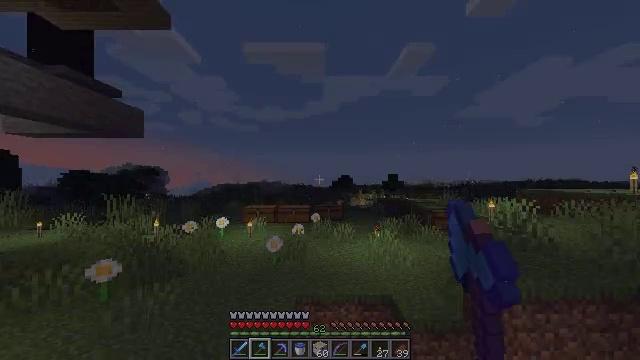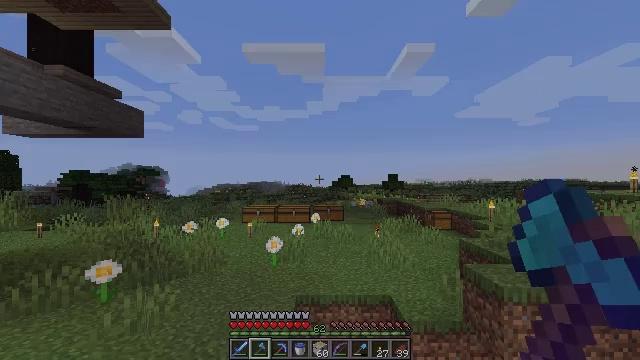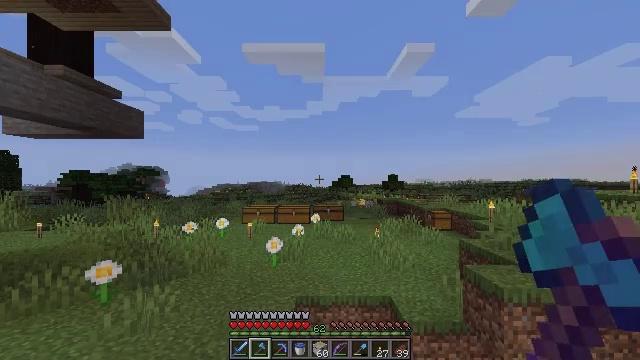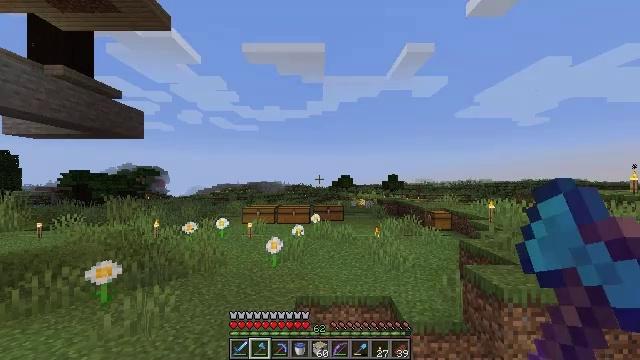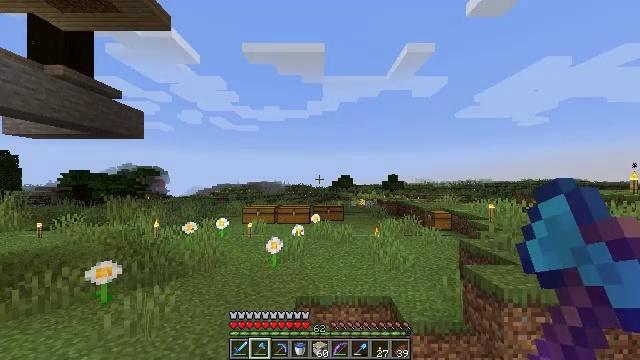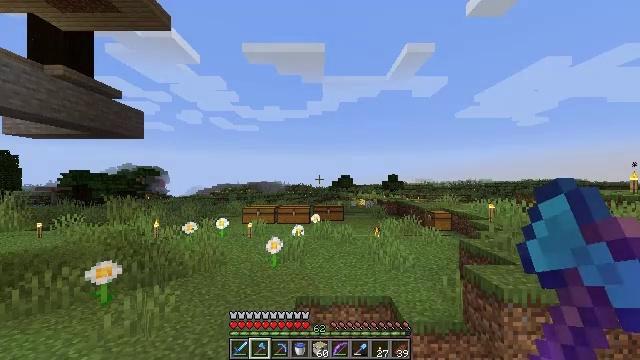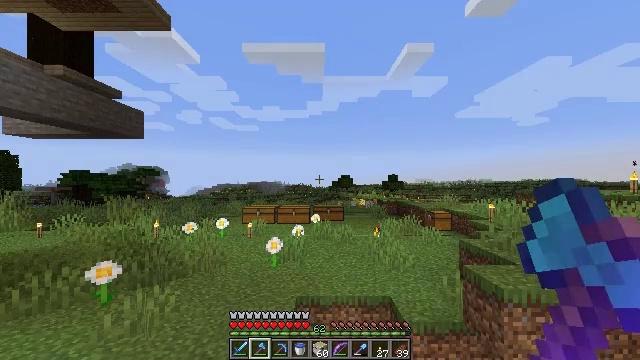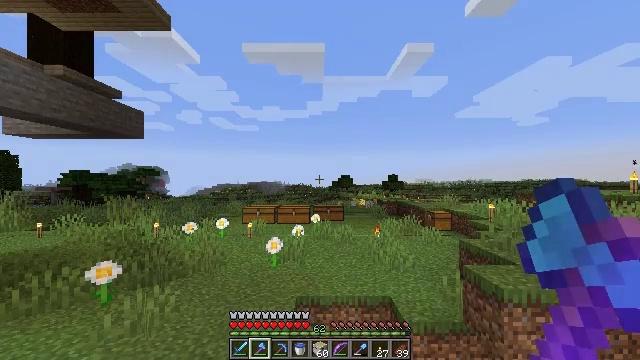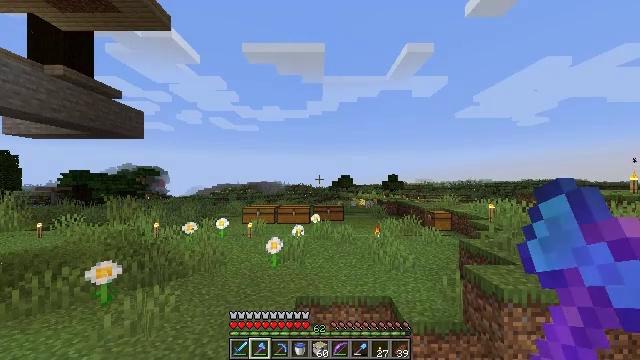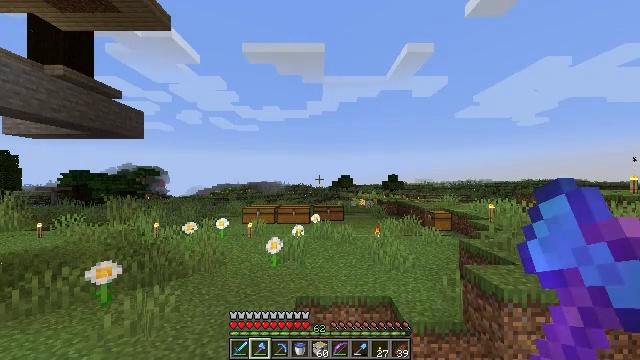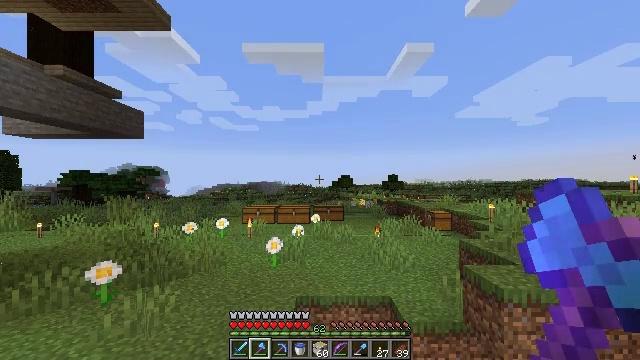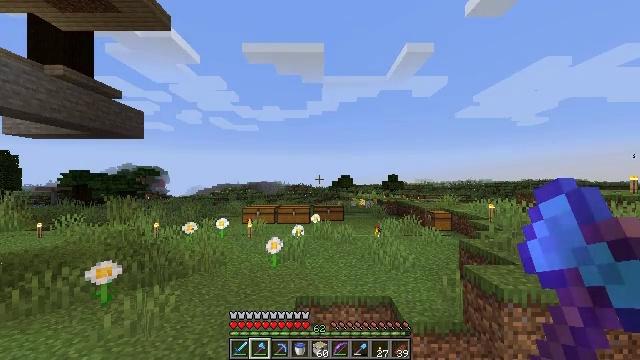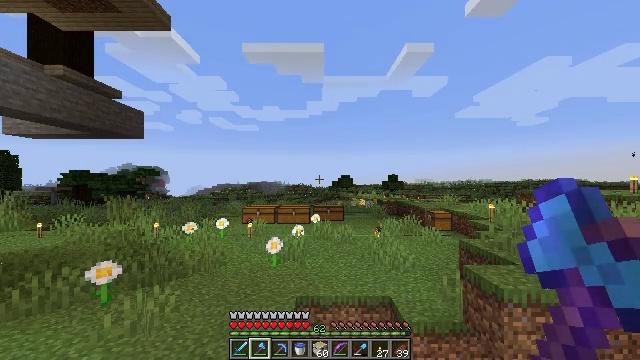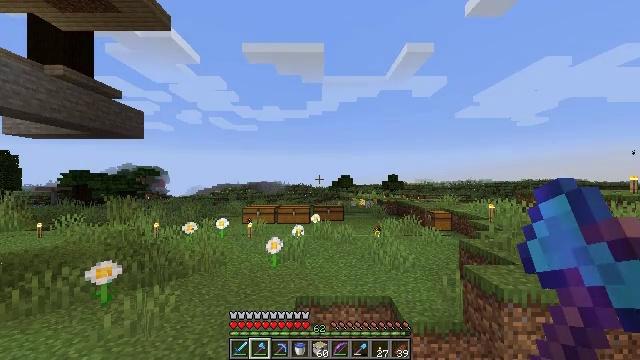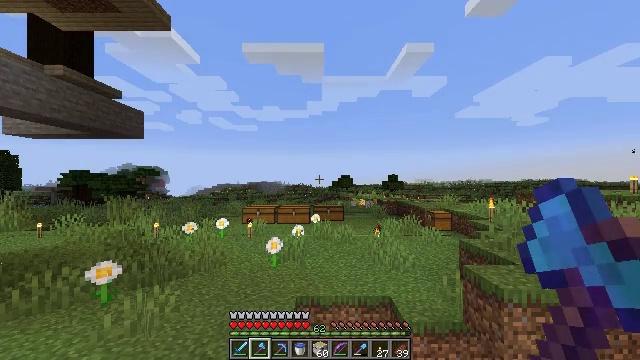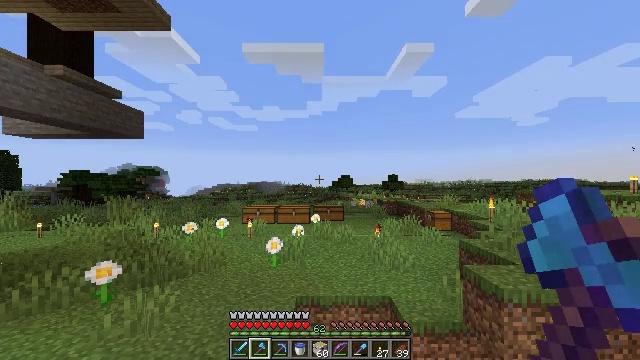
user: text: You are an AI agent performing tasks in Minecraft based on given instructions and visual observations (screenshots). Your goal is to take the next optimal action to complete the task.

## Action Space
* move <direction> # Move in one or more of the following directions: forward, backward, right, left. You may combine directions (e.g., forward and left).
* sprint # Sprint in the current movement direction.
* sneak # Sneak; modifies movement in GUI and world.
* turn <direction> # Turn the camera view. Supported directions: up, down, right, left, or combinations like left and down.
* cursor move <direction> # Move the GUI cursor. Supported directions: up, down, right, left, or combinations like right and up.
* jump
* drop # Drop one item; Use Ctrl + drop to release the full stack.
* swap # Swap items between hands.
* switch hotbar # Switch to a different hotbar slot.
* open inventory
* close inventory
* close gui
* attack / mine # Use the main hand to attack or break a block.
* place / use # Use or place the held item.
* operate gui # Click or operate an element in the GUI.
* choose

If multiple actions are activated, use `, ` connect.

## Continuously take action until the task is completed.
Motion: motion action
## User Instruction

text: Attack the birch planks to recycle them.
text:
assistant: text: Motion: no_op
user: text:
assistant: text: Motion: no_op
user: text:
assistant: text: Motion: no_op
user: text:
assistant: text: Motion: no_op
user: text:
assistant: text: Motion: no_op
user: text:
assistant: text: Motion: no_op
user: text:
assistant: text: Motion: no_op
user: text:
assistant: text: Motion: no_op
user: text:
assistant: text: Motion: no_op
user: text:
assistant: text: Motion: no_op
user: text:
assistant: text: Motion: no_op
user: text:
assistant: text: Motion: no_op
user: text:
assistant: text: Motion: no_op
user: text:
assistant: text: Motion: no_op
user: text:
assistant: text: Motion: no_op
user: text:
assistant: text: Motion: no_op
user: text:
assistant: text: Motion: no_op
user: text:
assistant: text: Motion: no_op
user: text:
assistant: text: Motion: no_op
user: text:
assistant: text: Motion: no_op
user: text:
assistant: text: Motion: no_op
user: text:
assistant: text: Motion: no_op
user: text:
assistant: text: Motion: no_op
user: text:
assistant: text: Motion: no_op
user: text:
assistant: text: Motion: no_op
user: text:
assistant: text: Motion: no_op
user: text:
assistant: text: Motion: no_op
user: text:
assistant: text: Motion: no_op
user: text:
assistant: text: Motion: no_op
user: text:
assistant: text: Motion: no_op